Field crop: maize
Growth stage: 2
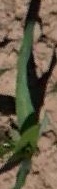
Species: maize